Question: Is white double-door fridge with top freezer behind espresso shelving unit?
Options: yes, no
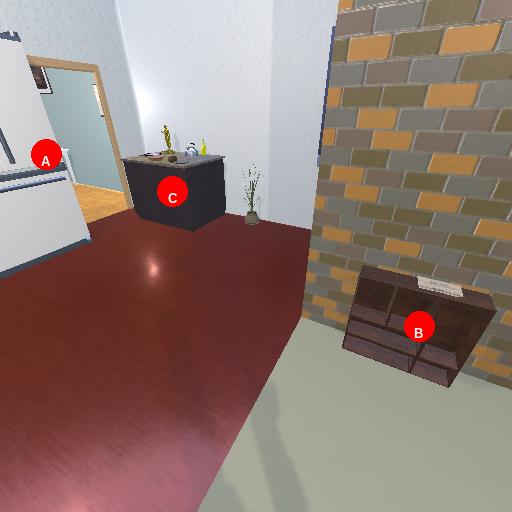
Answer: yes